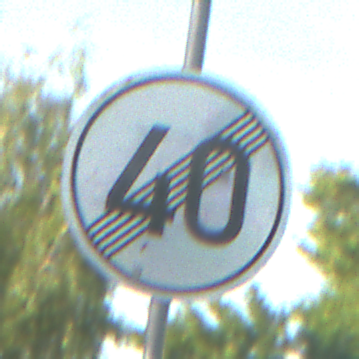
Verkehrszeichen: EndeGeschwindigkeit40
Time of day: SunriseSunset
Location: Outdoor (Suburban)
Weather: PartlyCloudy
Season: NotSpecified
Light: Natural